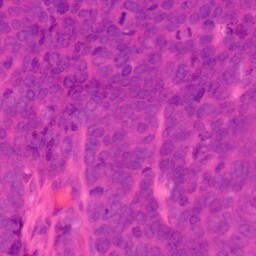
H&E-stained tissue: Colon